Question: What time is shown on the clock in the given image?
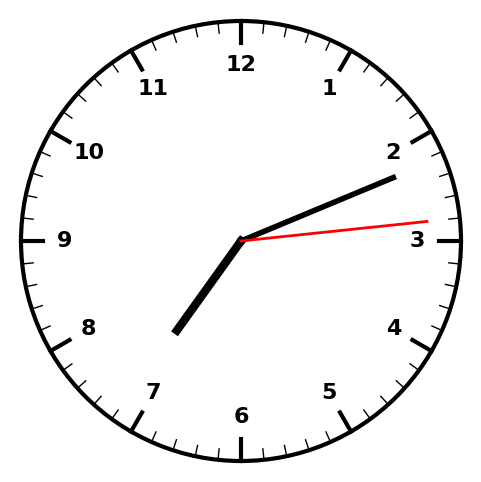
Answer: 07:11:14